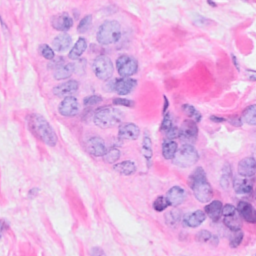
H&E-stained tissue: Breast